Interaction volume radius: 5 \u00c5
Interaction volume height: 10 \u00c5
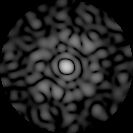
Disorder parameter: 0.7621